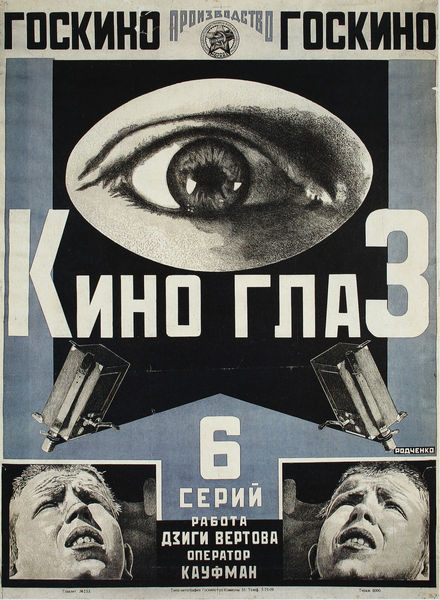
Titel: "Film-Blick"
Standort: New York
Institution: The Museum of Modern Art
Schlagwörter: blau, köpfe, schwarz, weiss, gesicht, rahmen, auge, schrift, fahne, werbung, münder, detail, augenbraue, plakat, überschrift, pupille, braue, zähne, iris, zahl, ziffer, sechs, emblem, russisch, lid, kyrillisch